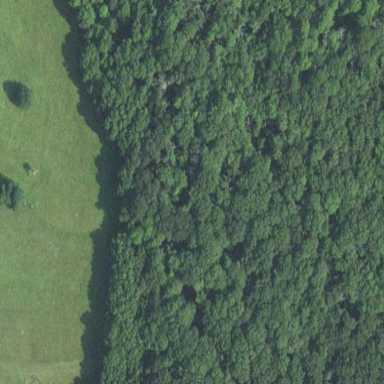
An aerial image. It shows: Mixed leaf woodland.